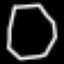
Label: octagon